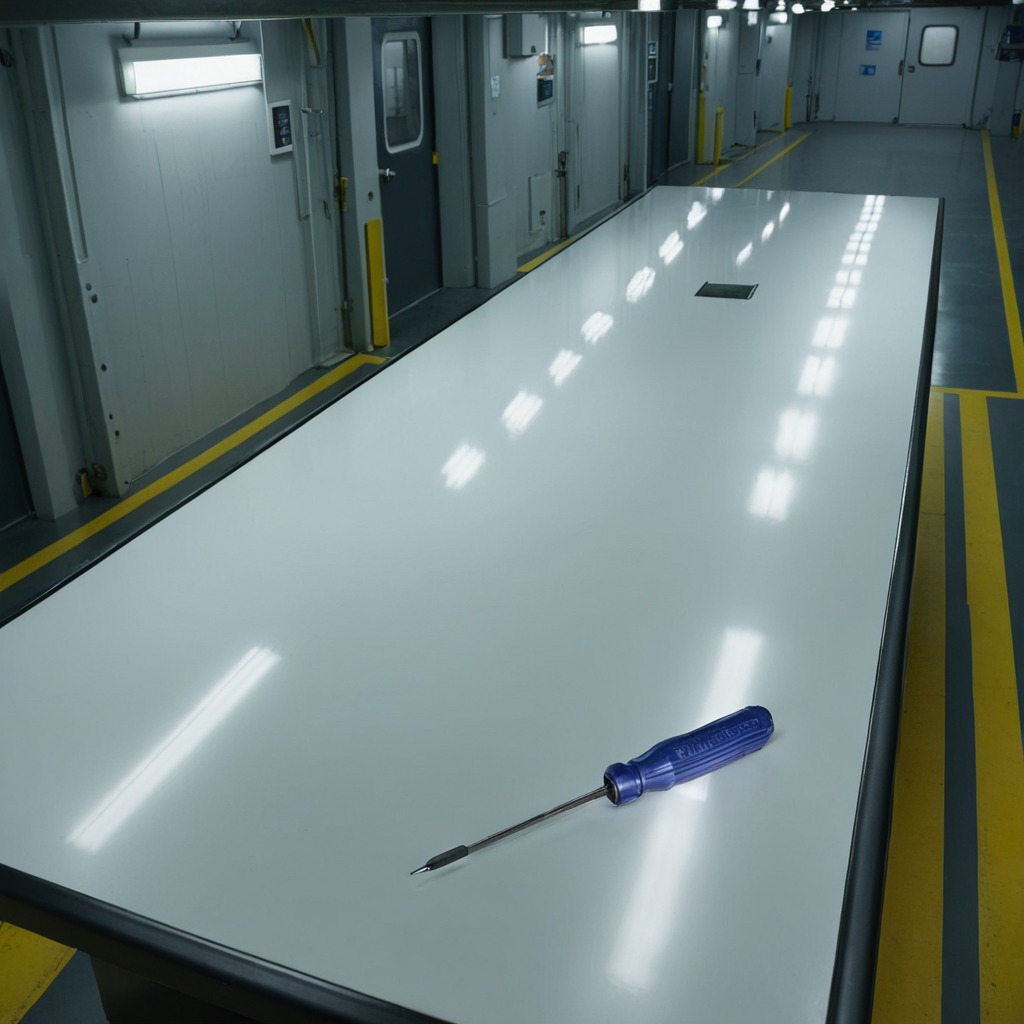
A screwdriver is lying on the table in a ship maintenance bay industrial lighting.